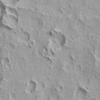
Label: not_dusty